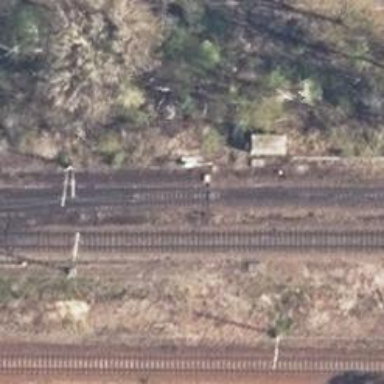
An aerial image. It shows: Railway switch.